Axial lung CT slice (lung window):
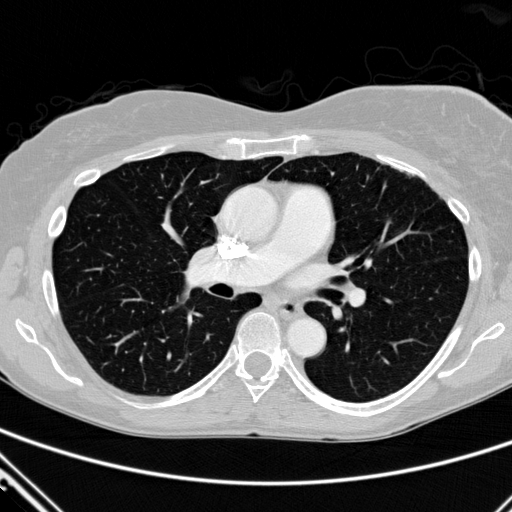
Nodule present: no